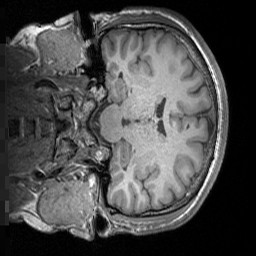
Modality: T1w
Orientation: coronal
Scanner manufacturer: siemens
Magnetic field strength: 3 T
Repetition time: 1.5 s
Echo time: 0.00291 s